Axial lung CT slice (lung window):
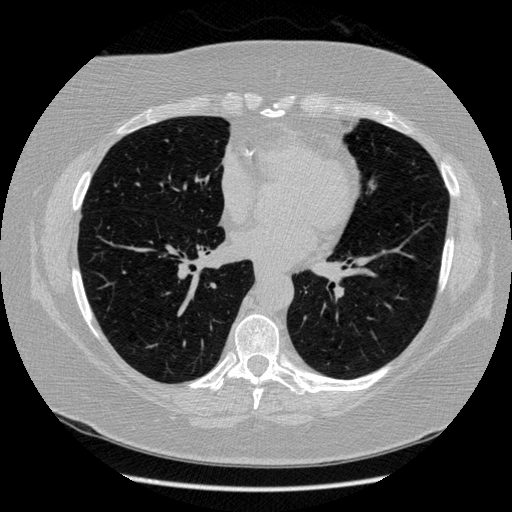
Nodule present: no